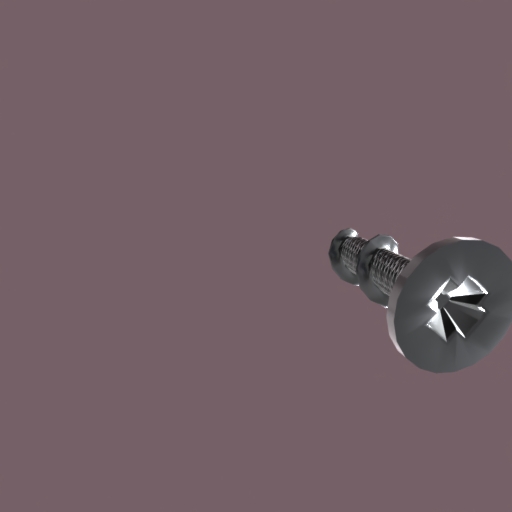
Label: screw